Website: crate-barrel
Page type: billing-address
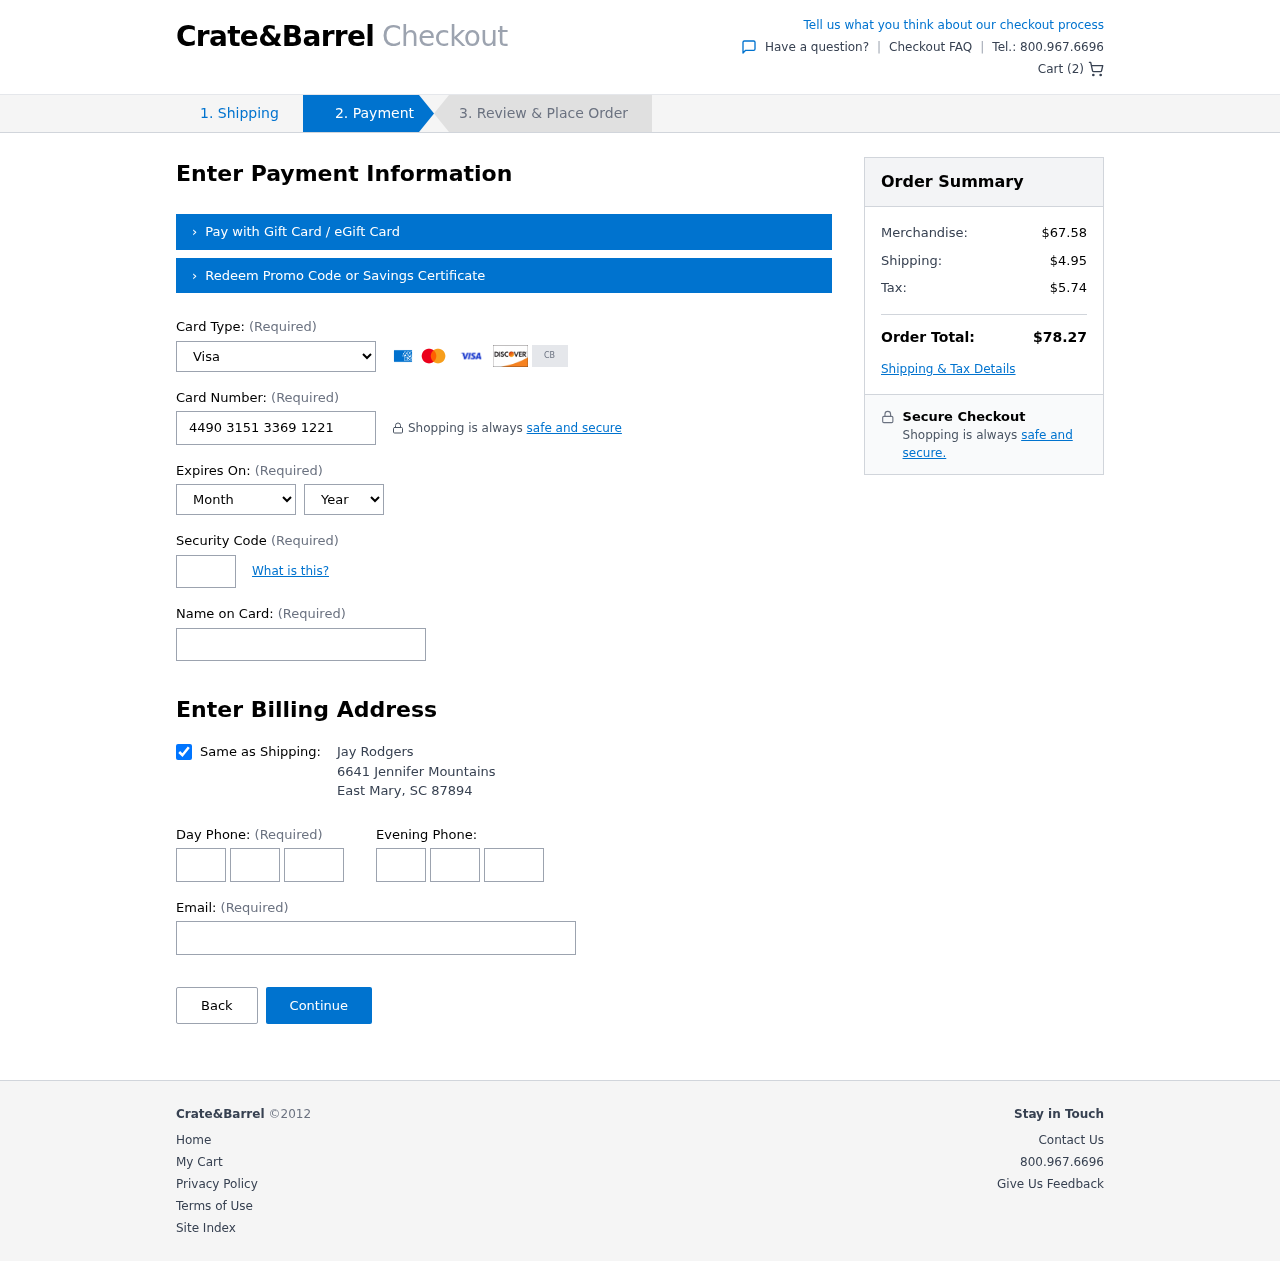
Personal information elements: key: PII_CARD_CVV
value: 251
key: PII_CARD_EXPIRY_MONTH
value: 03
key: PII_CARD_EXPIRY_YEAR
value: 26
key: PII_CARD_NUMBER
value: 4490 3151 3369 1221
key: PII_CARD_TYPE
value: Visa
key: PII_CITY
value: East Mary
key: PII_EMAIL
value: jay.rodgers@hotmail.com
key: PII_FULLNAME
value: Jay Rodgers
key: PII_PHONE_ALT_AREA
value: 715
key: PII_PHONE_ALT_PREFIX
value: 246
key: PII_PHONE_ALT_SUFFIX
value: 3414
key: PII_PHONE_AREA
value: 924
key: PII_PHONE_PREFIX
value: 527
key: PII_PHONE_SUFFIX
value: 3367
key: PII_POSTCODE
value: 87894
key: PII_STATE_ABBR
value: SC
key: PII_STREET
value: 6641 Jennifer Mountains
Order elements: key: ORDER_NUM_ITEMS
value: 2
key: ORDER_SUBTOTAL
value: $67.58
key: ORDER_SHIPPING_COST
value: $4.95
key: ORDER_TAX
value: $5.74
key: ORDER_TOTAL
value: $78.27